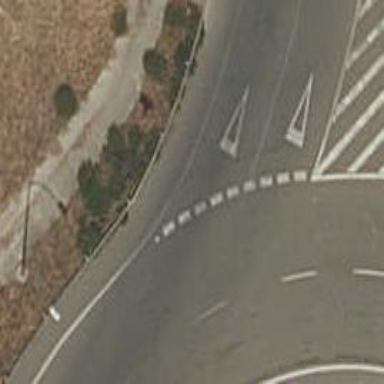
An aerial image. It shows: Road with "give way" sign.